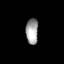
Tissue: lung
Cell type: Endothelial cells
Senescence score: 0.2083
Nuclear area (px): 313
Mean DAPI intensity: 159.888